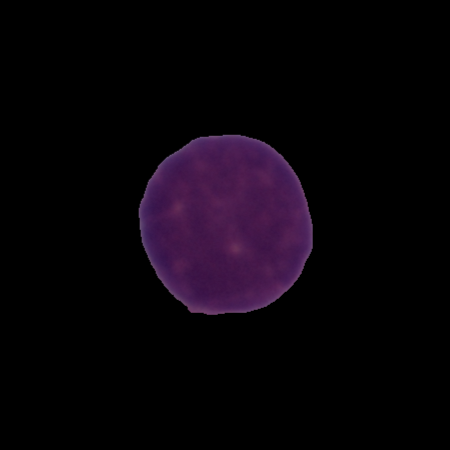
Label: healthy